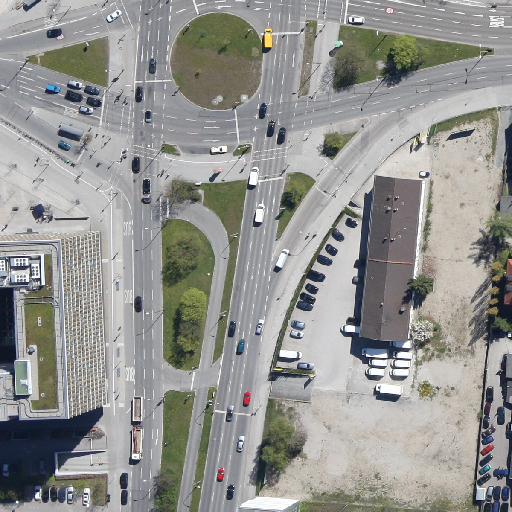
Referring expression: building along the road